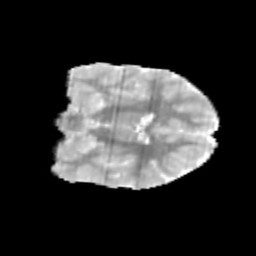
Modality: MD
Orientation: coronal
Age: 9
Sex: male
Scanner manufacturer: siemens
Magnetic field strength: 3 T
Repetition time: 3.8 s
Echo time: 0.07 s